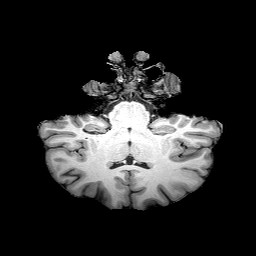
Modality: T1w
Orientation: sagittal
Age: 23
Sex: female
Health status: healthy